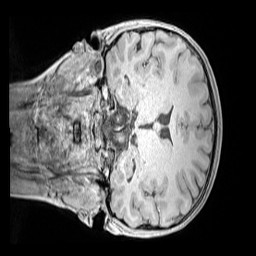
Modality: MP2RAGE
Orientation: coronal
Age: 12
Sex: female
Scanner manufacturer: siemens
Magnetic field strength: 3 T
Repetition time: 4 s
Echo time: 0.00299 s